Question: I am trying to make the numbers on my y axis not over lap with each other as shown in the image below. I have my code using matplotlib to plot all 8 plots at time using the plt.tight_layout() command. I am not sure what is the best way to fix the overlapping seen in the bottom four plots.

'''
import matplotlib.pyplot as plt
fig = plt.figure()
a1 = fig.add_subplot(421)
a2 = fig.add_subplot(422)
a3 = fig.add_subplot(423)
a4 = fig.add_subplot(424)
a5 = fig.add_subplot(425)
a6 = fig.add_subplot(426)
a7 = fig.add_subplot(427)
a8 = fig.add_subplot(428)
a1.plot(Msol, ilP, color='blue')
a1.set_xlabel(r'$M/M\odot$')
a1.set_ylabel(r'$Log Pressure$')
a2.plot(Msol, ilT, color='blue')
a2.set_xlabel(r'$M/M\odot$')
a2.set_ylabel(r'$Log Temperature$')
a3.plot(Msol, ilRho, color='blue')
a3.set_xlabel(r'$M/M\odot$')
a3.set_ylabel(r'$Log Density$')
a4.plot(Msol, Rsol, color='blue')
a4.set_xlabel(r'$M/M\odot$')
a4.set_ylabel(r'$R/R\odot$')
a5.plot(Msol, Lsol, color='blue')
a5.set_xlabel(r'$M/M\odot$')
a5.set_ylabel(r'$L/L\odot$')
a6.plot(Msol, iK, color='blue')
a6.set_xlabel(r'$M/M\odot$')
a6.set_ylabel(r'$Opacity$')
a7.plot(Msol, ieg, color='blue')
a7.set_xlabel(r'$M/M\odot$')
a7.set_ylabel(r'$\epsilon$')
a8.plot(Msol, ir_c, color='blue')
a8.set_xlabel(r'$M/M\odot$')
a8.set_ylabel(r'$Convective Ratio$')
plt.tight_layout()
plt.show()
'''
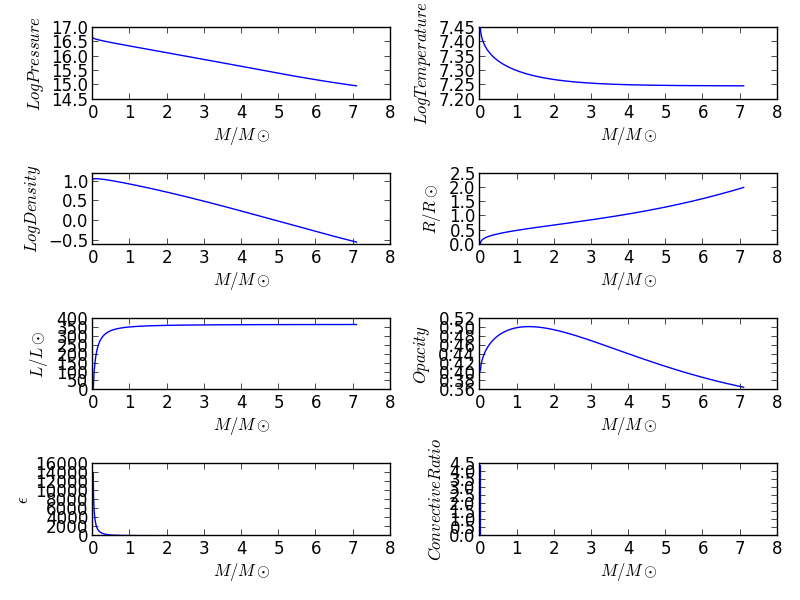
Answer: use 'get_ylim', 'set_yticks' and possibly 'set_fontsize'
'''
import numpy as np
fig = plt.figure()
ax = fig.add_subplot(111)
ax.plot( np.random.randn( 1000 ).cumsum( ) )
lb, ub = ax.get_ylim( )
ax.set_yticks( np.linspace(lb, ub, 25 ) )
for x in ax.get_yticklabels( ):
x.set_fontsize( 'small' )
'''